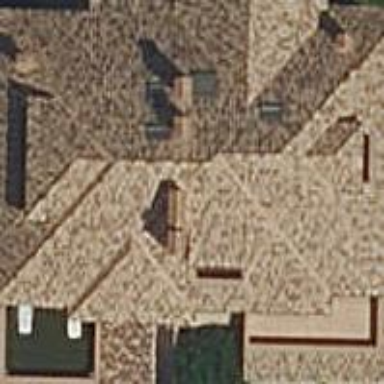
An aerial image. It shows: Simple house.